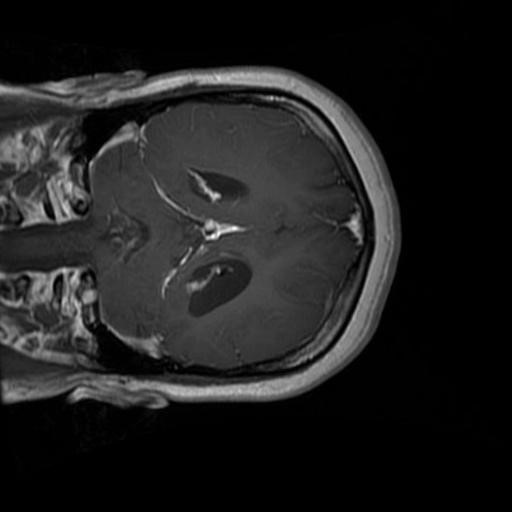
Label: brain_glioma